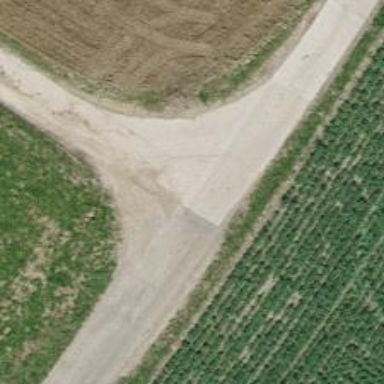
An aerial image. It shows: High-quality track road made of concrete plates.